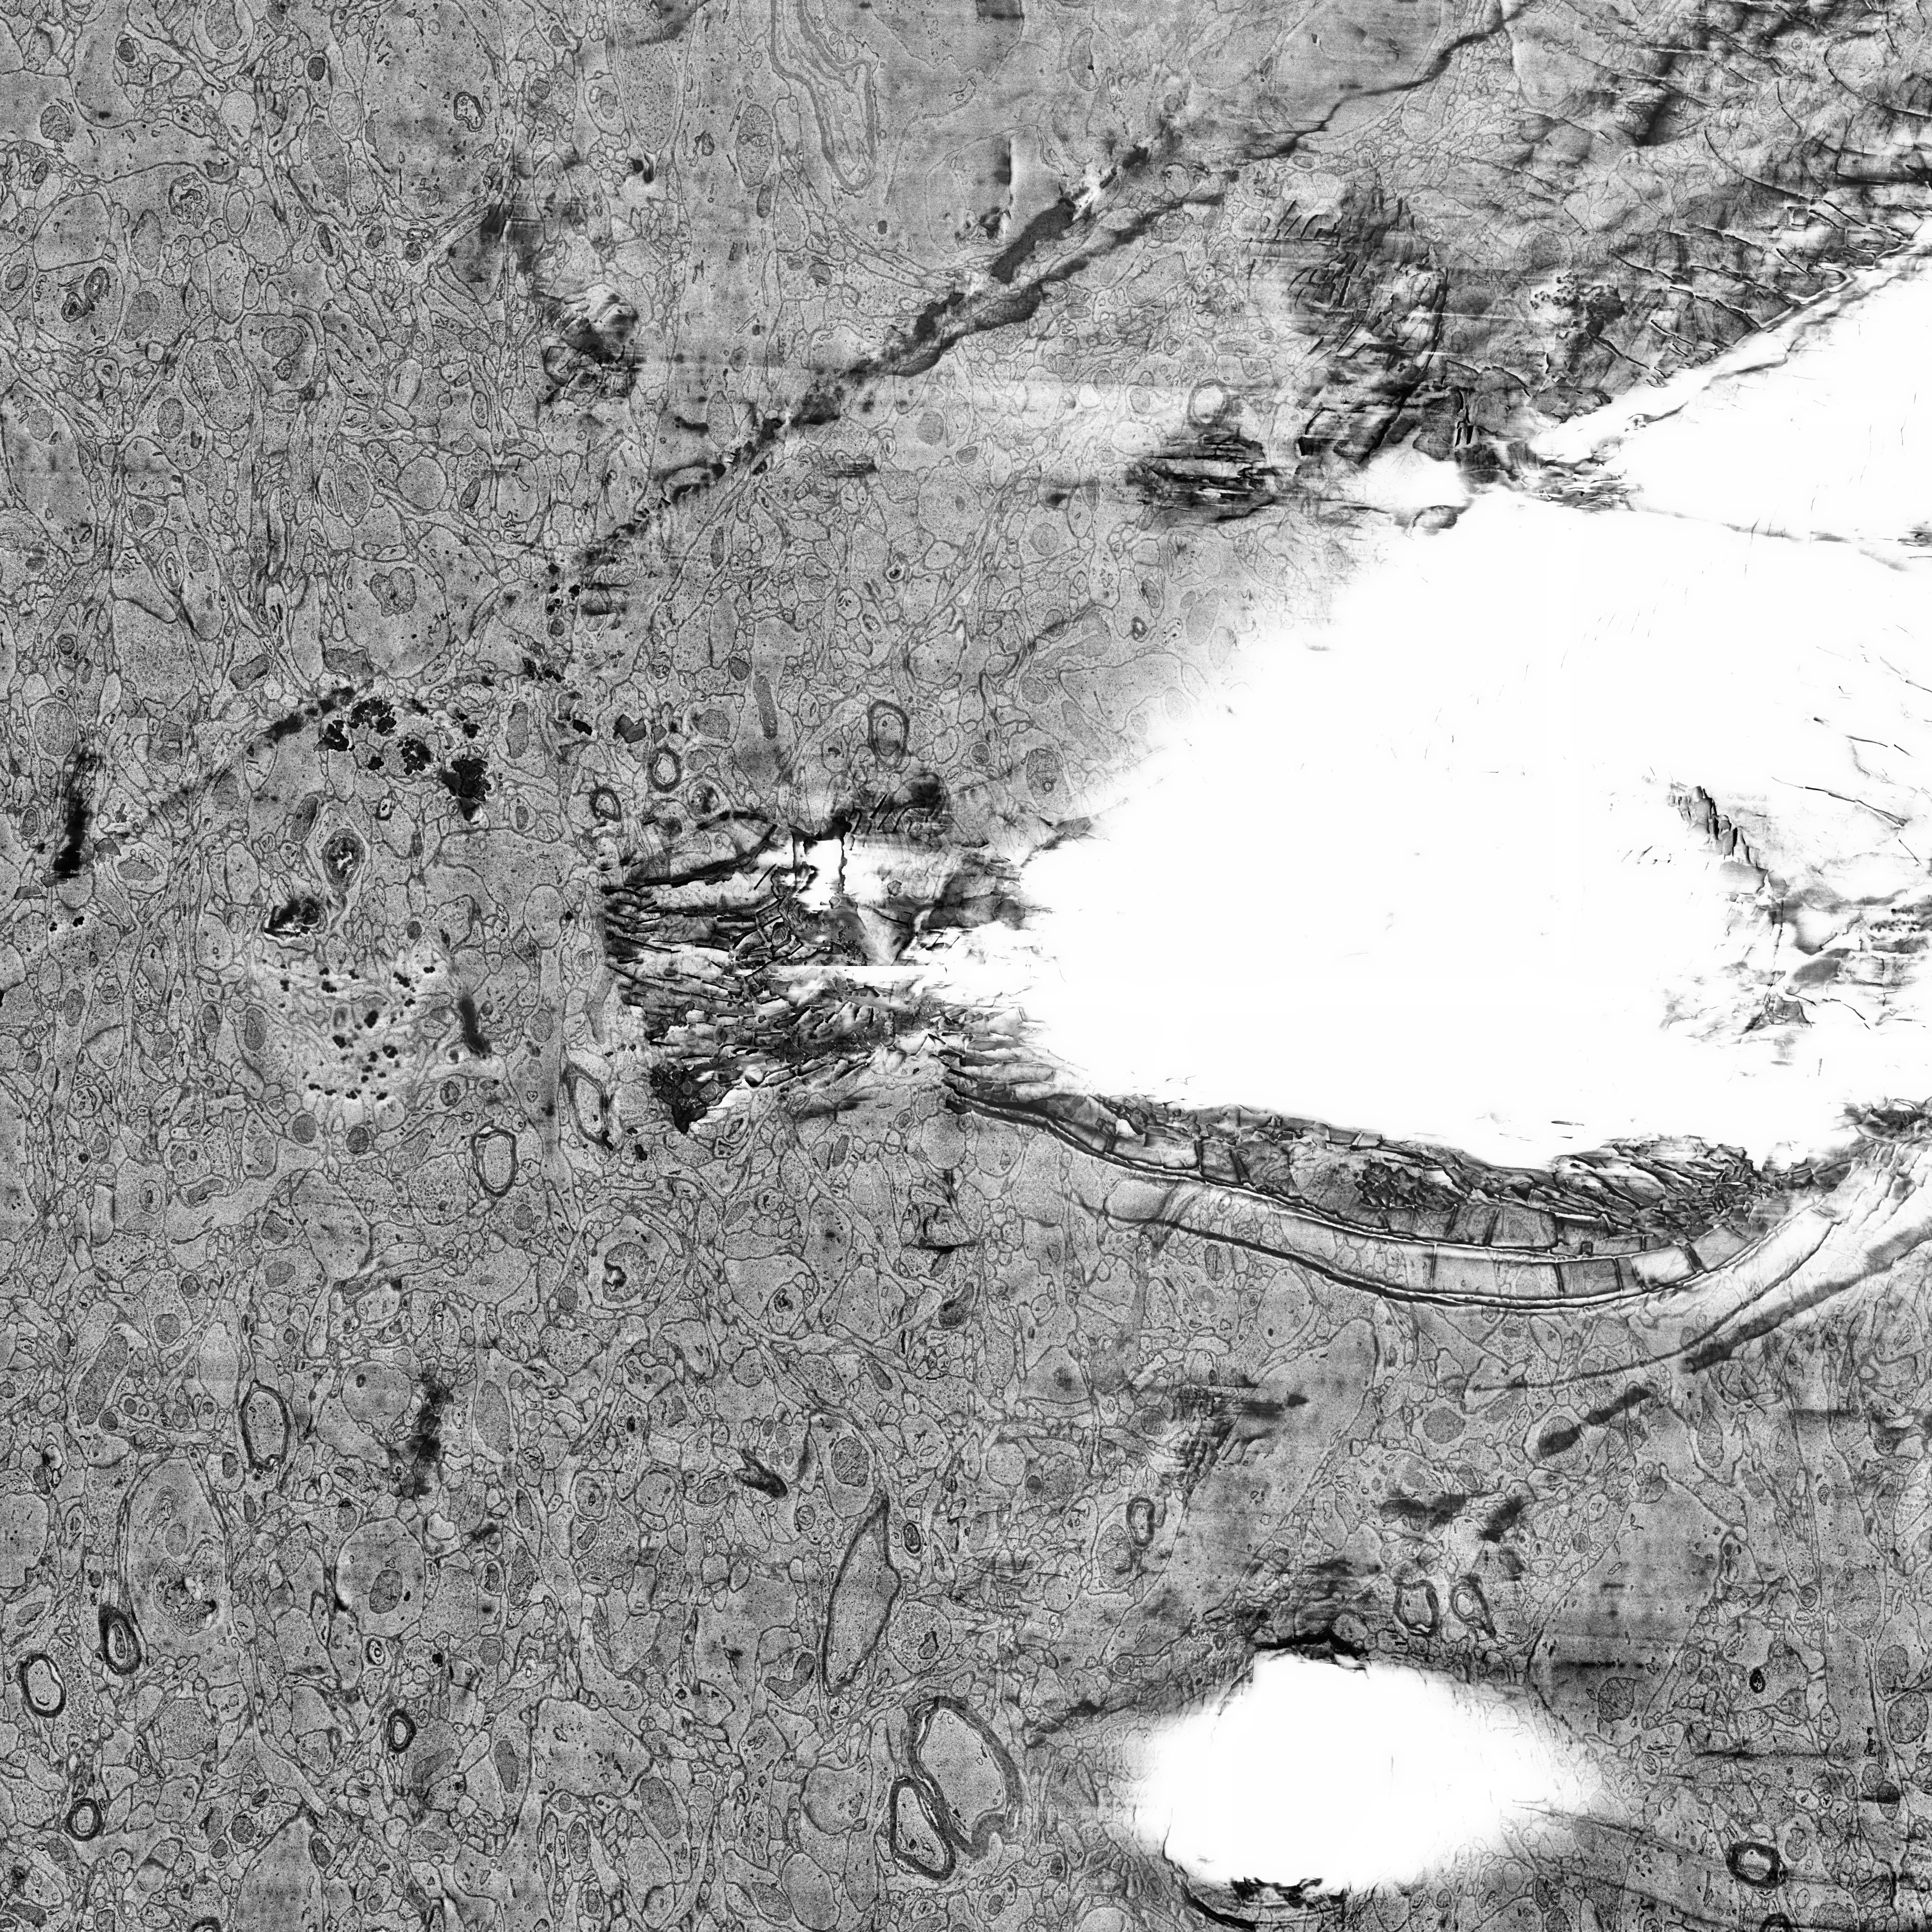
Electron microscopy slice of human cortex tissue
Slice depth (z): 112
Mitochondria instances in slice: 420